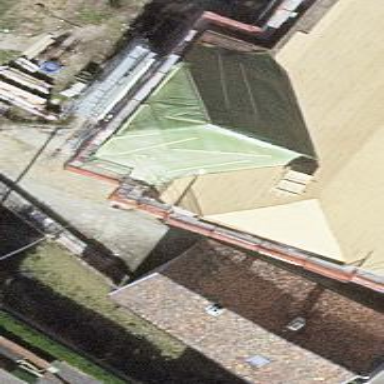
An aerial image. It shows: Gabled building with roof oriented along its structure.